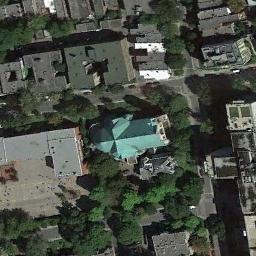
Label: church